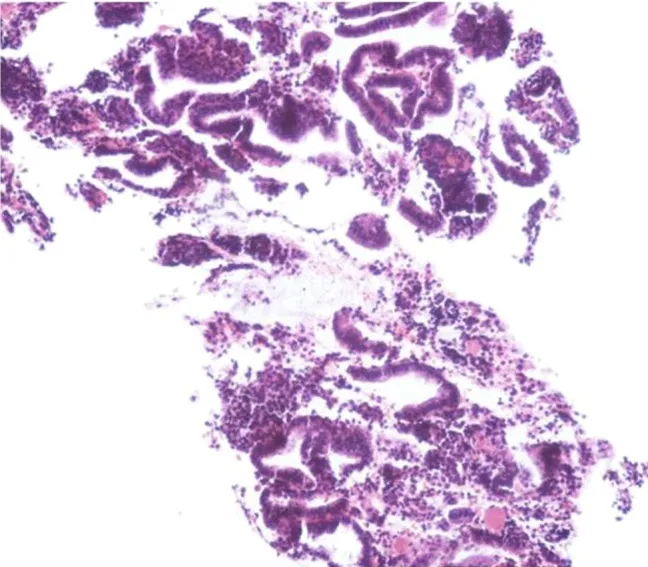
After hematoxylin and eosin (HE) immunostaining, microsection showed the endometrium comprised of proliferative endometrial cells.
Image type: pathology (h&e)